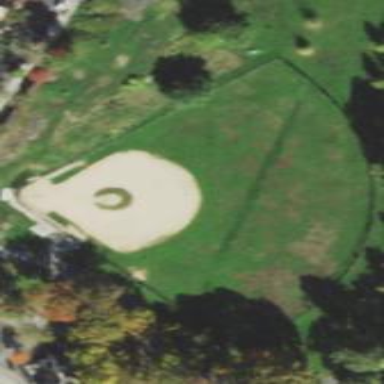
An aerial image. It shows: Baseball pitch for leisure and sports activities.